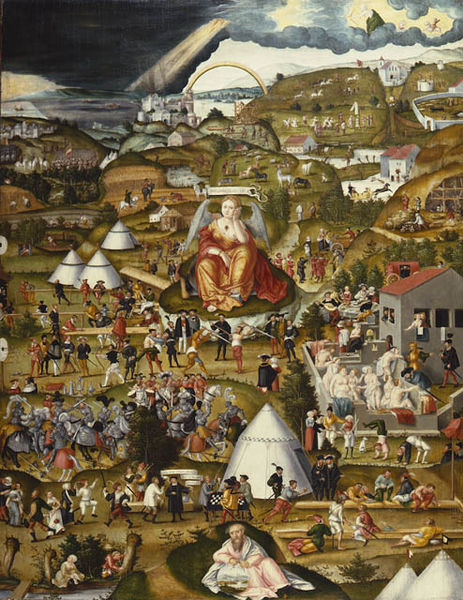
Titel: Die Melancholie im Garten des Lebens
Künstler: Matthias Gerung
Standort: Karlsruhe
Institution: Staatliche Kunsthalle Karlsruhe
Schlagwörter: grün, himmel, arch, blue, celebration, men, people, red, soldier, soldiers, throne, white, women, dark, dress, green, painting, woman, pink, brown, angel, angels, cloud, clouds, frau, heaven, horses, life, man, naked, nudes, sky, boat, building, house, landscape, mountain, orange, ship, water, houses, sun, village, grass, light, castle, color, army, battle, beard, saint, wings, storm, virgin, bridge, small, town, sunlight, city, haus, human, menschen, männer, party, rot, music, jesus, colorful, colors, thinking, medieval, war, gras, wolken, god, rainbow, tent, elegant, bathers, mittelalter, humans, maria, mary, landschaft, engel, gott, buddha, thron, shit, kleid, sonne, bogen, zelt, gemälde, malerei, queen, relaxation, knights, busy, duel, naked women, kampf, mutter, bruegel, breughel, writer, ten, troops, tents, giant, large woman, huge, königin, orange dress, regenbogen, troop, budha, tron, celebrations, st joseph, villiage, dystopia, hjesus, bosch, partying, own, tepees, ly, lye, zelte, diety, peolpe, white tents, 유럽의 중세시대 같음